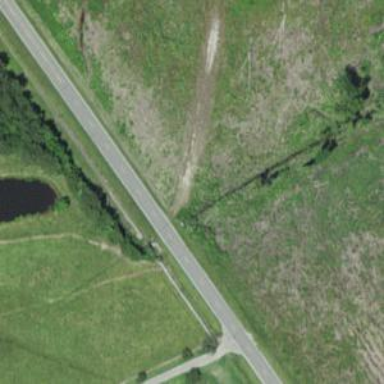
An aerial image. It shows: Culvert tunnel.